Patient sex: M
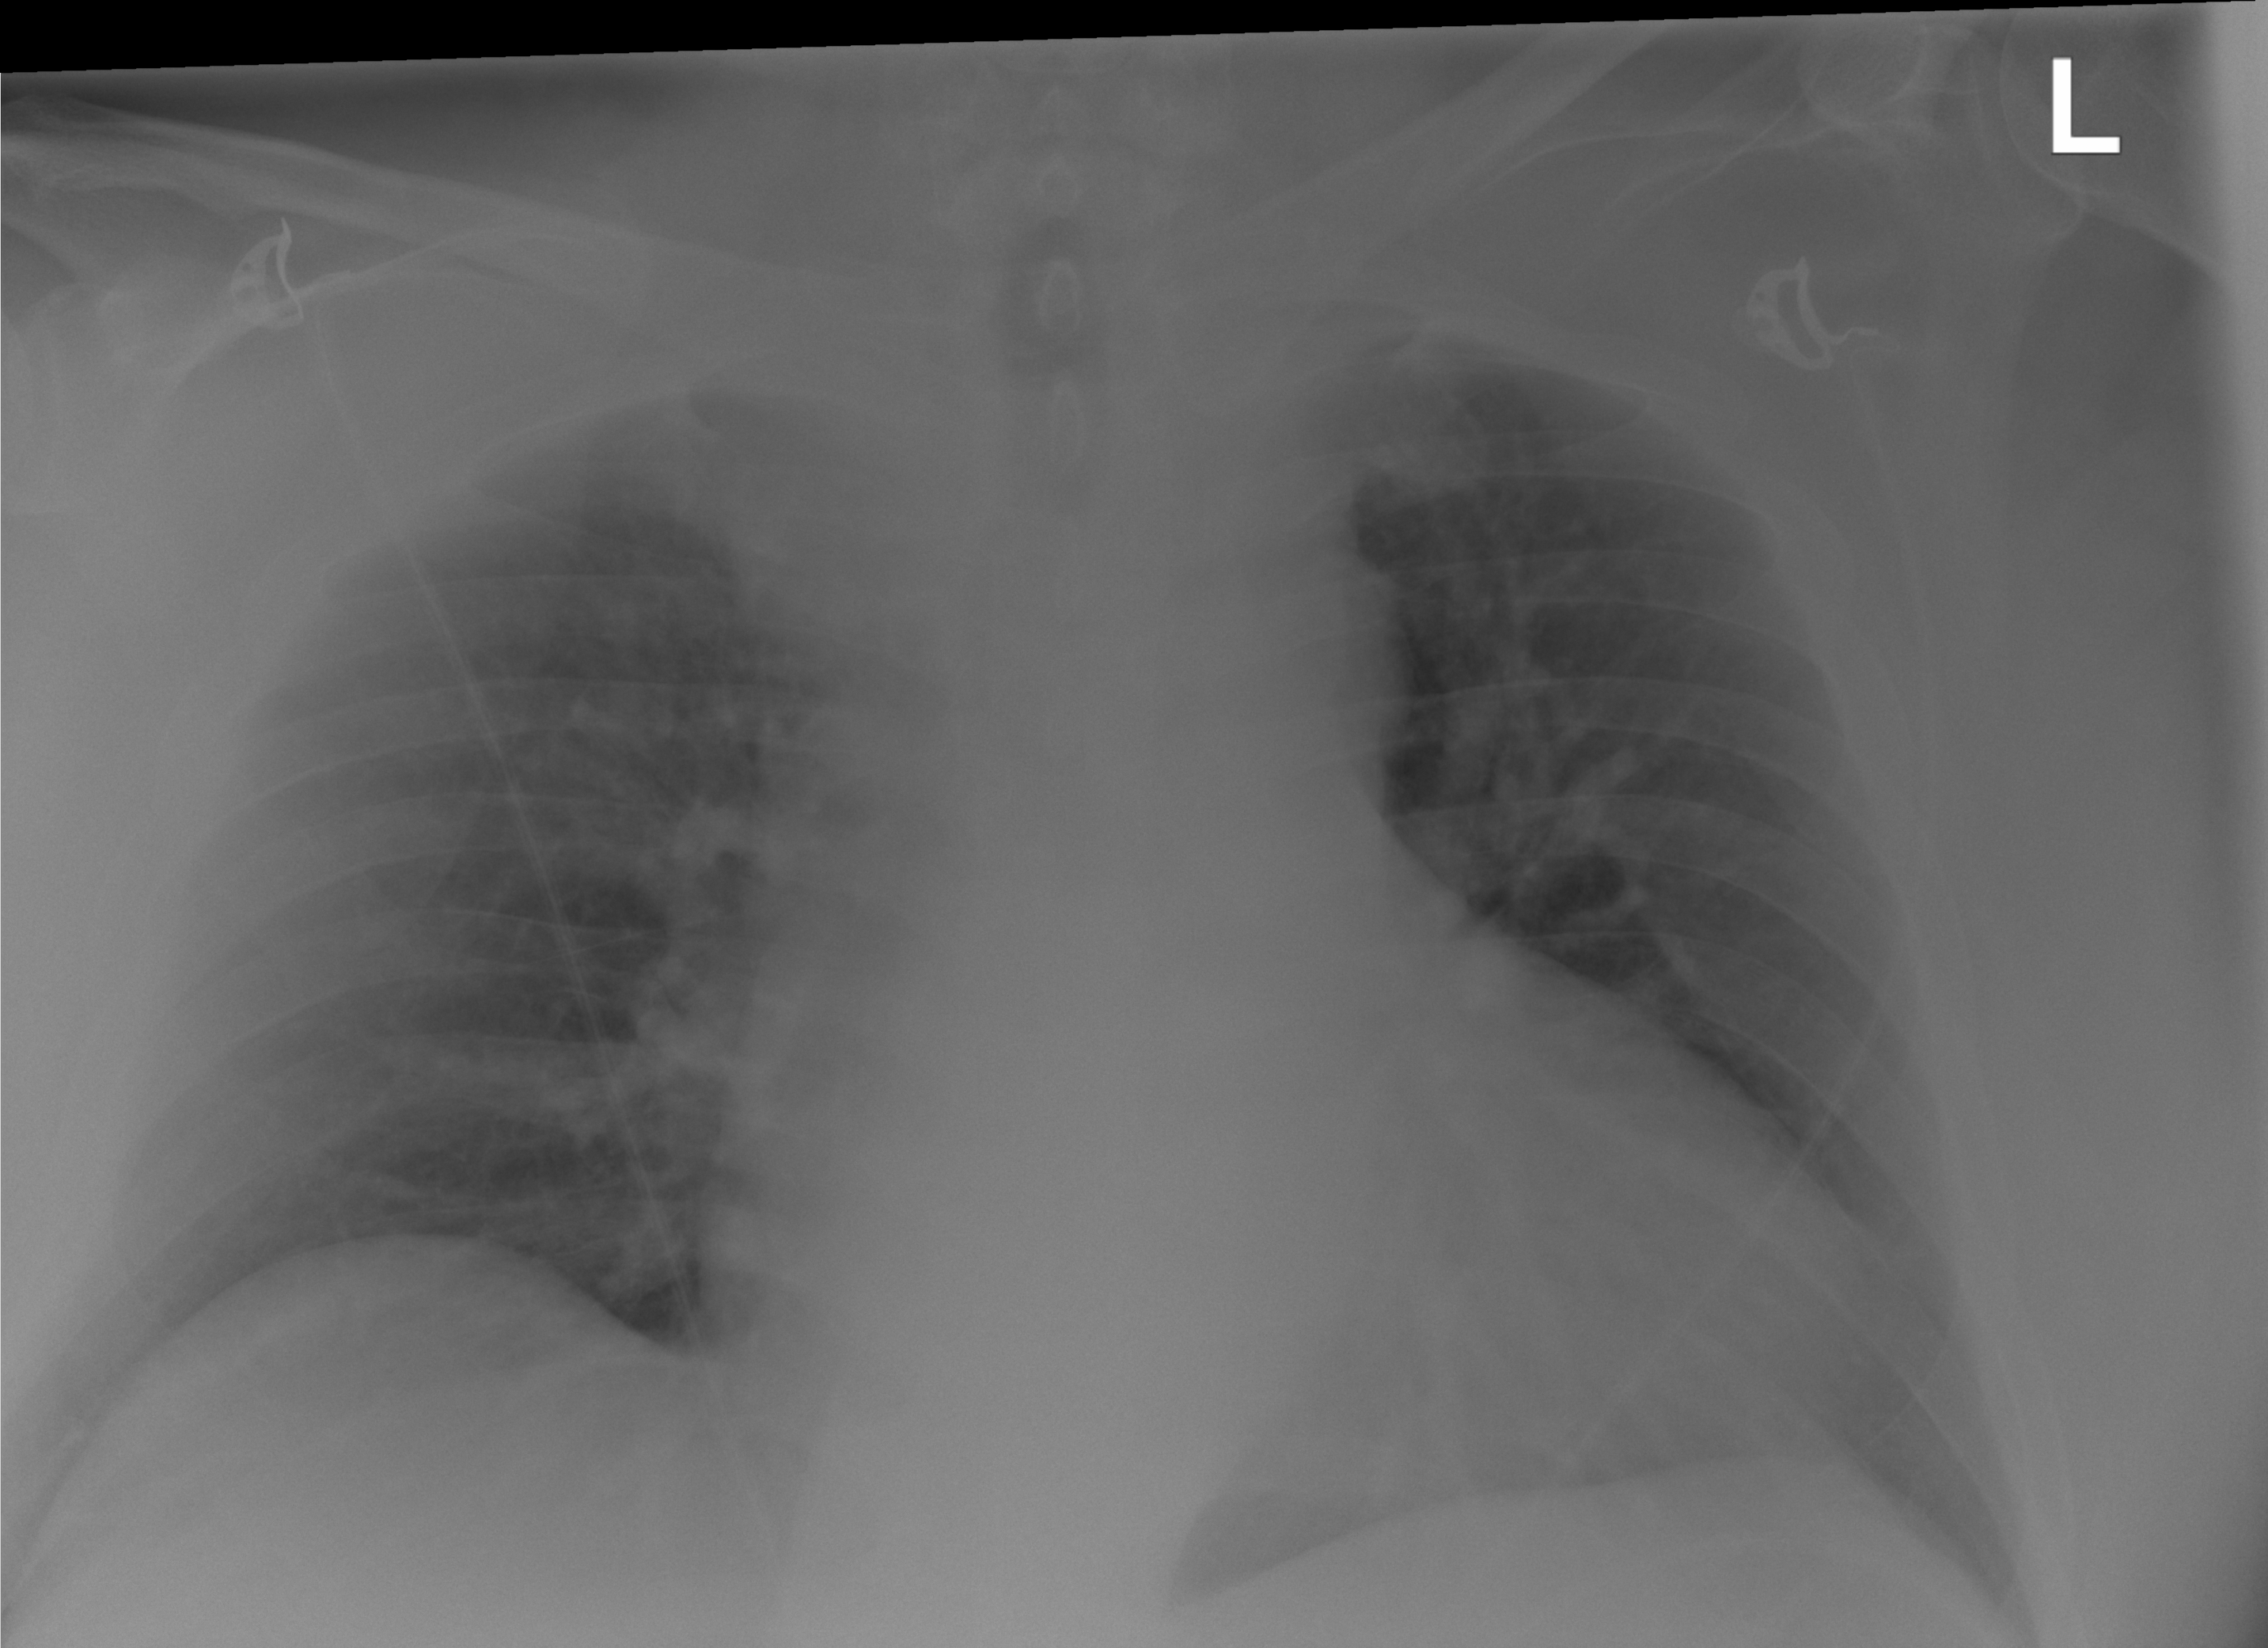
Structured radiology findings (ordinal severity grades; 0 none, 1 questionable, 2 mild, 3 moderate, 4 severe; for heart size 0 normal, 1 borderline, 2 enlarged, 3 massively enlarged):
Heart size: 2
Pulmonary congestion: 2
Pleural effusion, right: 0
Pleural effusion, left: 0
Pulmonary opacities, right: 0
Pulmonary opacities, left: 0
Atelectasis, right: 0
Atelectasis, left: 0